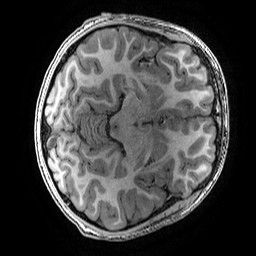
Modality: T1w
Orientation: axial
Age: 13
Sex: male
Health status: ill
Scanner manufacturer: ge
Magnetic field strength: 3 T
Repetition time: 0.007664 s
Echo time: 0.00342 s